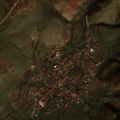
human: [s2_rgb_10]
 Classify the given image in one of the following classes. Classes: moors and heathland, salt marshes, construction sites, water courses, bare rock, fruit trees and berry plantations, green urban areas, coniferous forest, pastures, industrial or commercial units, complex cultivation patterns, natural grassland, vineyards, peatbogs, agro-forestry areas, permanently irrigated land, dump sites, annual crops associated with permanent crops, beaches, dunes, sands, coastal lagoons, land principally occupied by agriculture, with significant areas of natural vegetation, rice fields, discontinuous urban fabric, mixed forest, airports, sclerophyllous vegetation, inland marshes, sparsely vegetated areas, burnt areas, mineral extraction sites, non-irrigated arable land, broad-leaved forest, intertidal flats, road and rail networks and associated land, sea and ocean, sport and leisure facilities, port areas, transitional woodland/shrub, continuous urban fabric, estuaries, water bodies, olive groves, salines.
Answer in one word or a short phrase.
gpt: discontinuous urban fabric, non-irrigated arable land, complex cultivation patterns, land principally occupied by agriculture, with significant areas of natural vegetation, broad-leaved forest, transitional woodland/shrub